Question: I've got a query from a db that is returned as a ArrayCollection of Objects. I want to alphabetically sort by one property of the object. Coming back from the db.queryResults() the name of the property of the object is DmvValue3. How to I sort this. Below is my code and a screenshot of the Property from the ArrayCollection.
'''
private function sortCollection(list:ArrayCollection):ArrayCollection
{
var sort:ISort = new Sort();
var sortField:SortField = new SortField(null, true);
sortField.setStyle("locale", "en-US");
sort.fields = [sortField];
list.sort = sort;
list.refresh();
return list;
}
'''

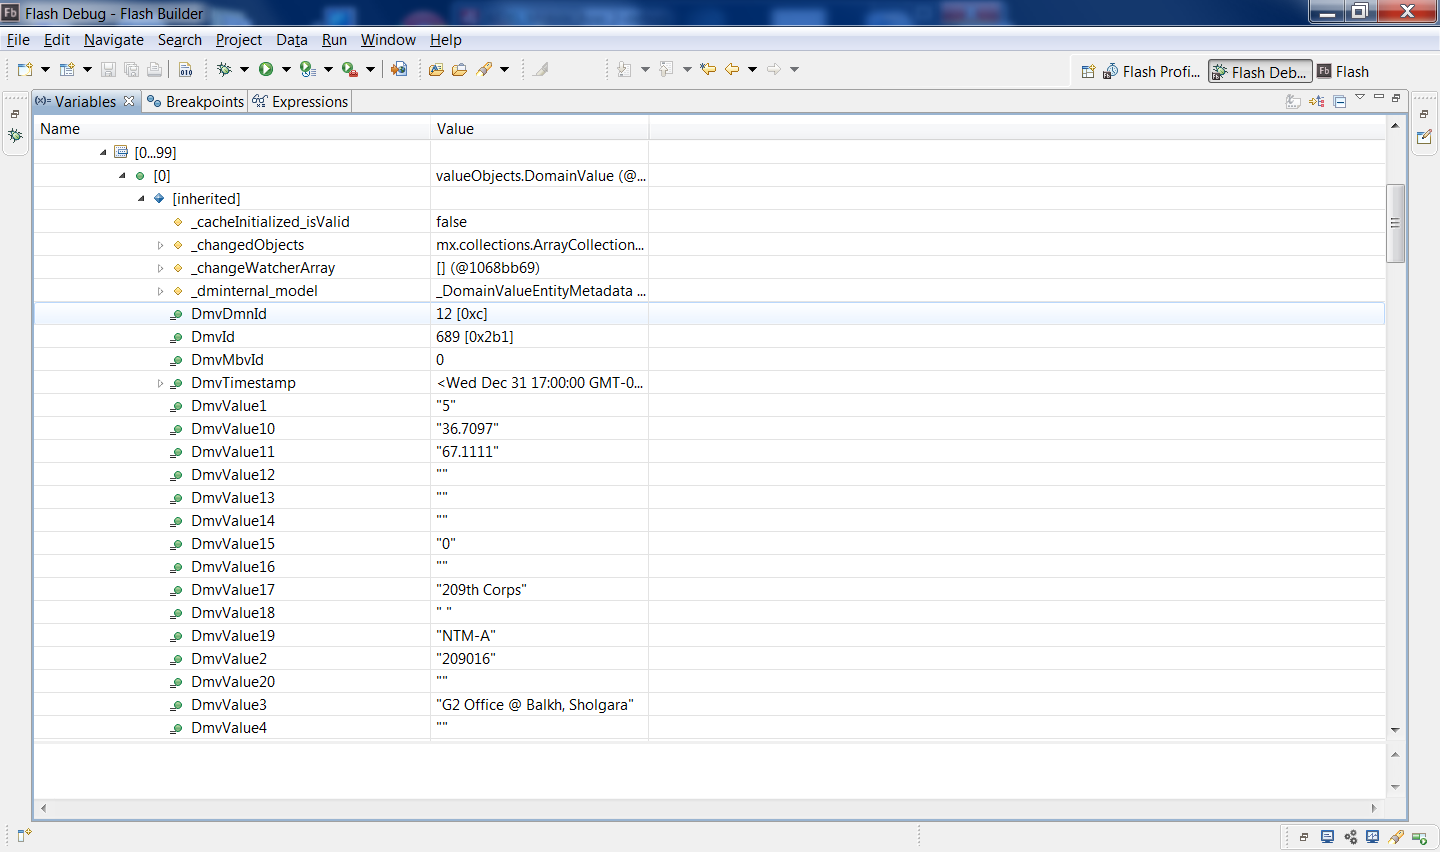
Answer: This is untested code, but it should get you on the correct path.
'''
private function sortCollection(list:ArrayCollection):ArrayCollection {
var sort:ISort = new Sort();
var sortField:SortField = new SortField();
sortField.name = "DmvValue3";
sortField.caseInsensitive = true;
sortField.numeric = true;
sortField.descending = true;
sort.fields = [sortField];
list.sort = sort;
list.refresh();
return list;
}
'''
[UPDATE]
'''
private function sortCollection(list:ArrayCollection):ArrayCollection {
var sort:ISort = new Sort();
var sortField:SortField = new SortField();
//sortField.name = "DmvValue3";
//sortField.caseInsensitive = true;
////sortField.numeric = true;
//sortField.descending = true;
//sort.fields = [sortField];
sort.compareFunction = myCompare;
list.sort = sort;
list.refresh();
return list;
}
public function myCompare(a:Object, b:Object, fields:Array = null):int {
if(a["DmvValue3"] < b["DmvValue3"] )
return -1; // -1, if a should appear before b in the sorted sequence
if(a["DmvValue3"] == b["DmvValue3"] )
return 0; // 0, if a equals b
if(a["DmvValue3"] > b["DmvValue3"] )
return 1; // 1, if a should appear after b in the sorted sequence
}
'''